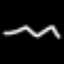
Label: squiggle